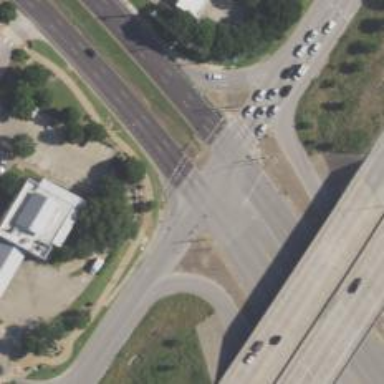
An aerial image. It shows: Secondary road with frontage road.